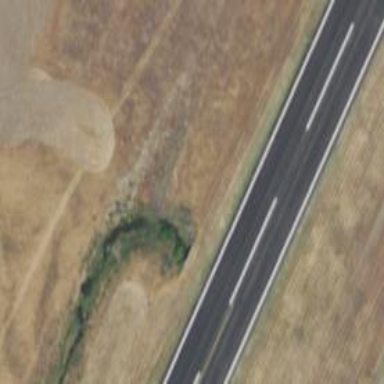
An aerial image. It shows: Culvert tunnel.